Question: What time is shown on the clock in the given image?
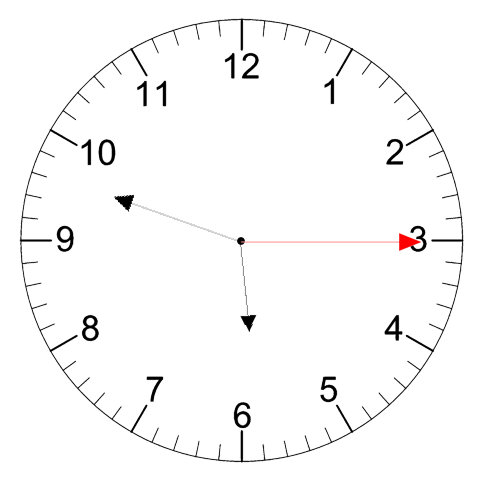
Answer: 05:48:15